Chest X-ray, PA view. Patient: 80 years old, sex F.
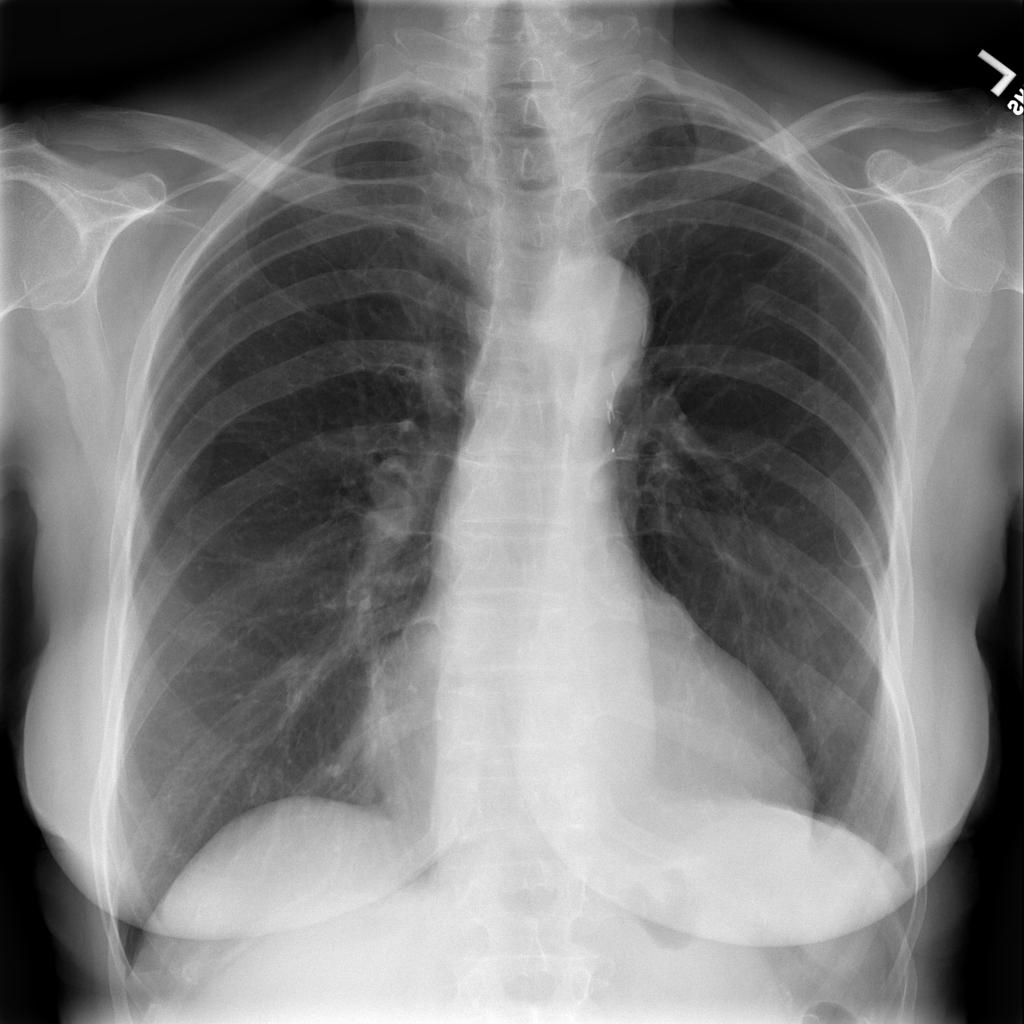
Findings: No Finding